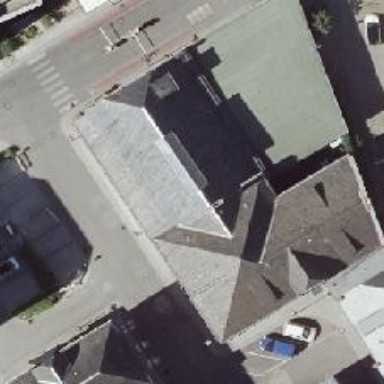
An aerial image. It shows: View of roof with edges.